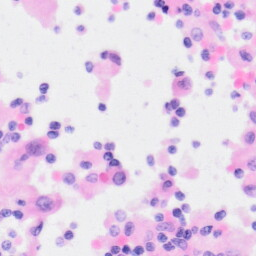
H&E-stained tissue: Kidney